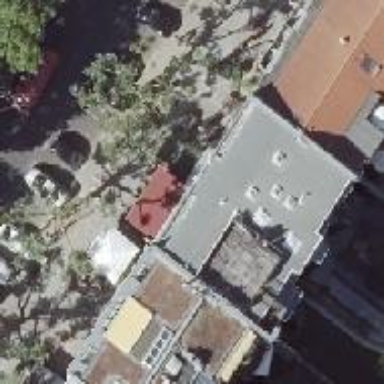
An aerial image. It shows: Café.